Question: I have this layout:
'''
<LinearLayout xmlns:android="http://schemas.android.com/apk/res/android"
android:id="@+id/layoutUsers"
android:layout_width="wrap_content"
android:layout_height="wrap_content"
android:gravity="left"
android:orientation="horizontal"
android:textAppearance="?android:attr/textAppearanceSmall"
>
</LinearLayout>
'''
I add a few textviews into "layoutUsers" layout programmatically:
'''
TextView textView1=new TextView(this);
textView1.setText("some text");
layoutUsers.addView(textView1);
'''
And I have the following performance:

How to prevent text from being vertical?
How to show all text in a few lines?
Every text has own color, so I can't combine all textviews into one.
I guess we should do something with layout, not with textviews inside it...
Any ideas please?
Thanks!
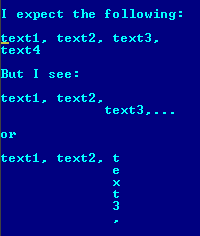
Answer: I used a few textViews in layout, because they had different color and font.
I've discovered that I can use only one textView with HTML text.
Like this
'''
String SPACE="nbsp;"
info+=SPACE+"user=<B><FONT color=#666666> someName+</FONT></B>";
textInfo.setText(Html.fromHtml(info));
'''